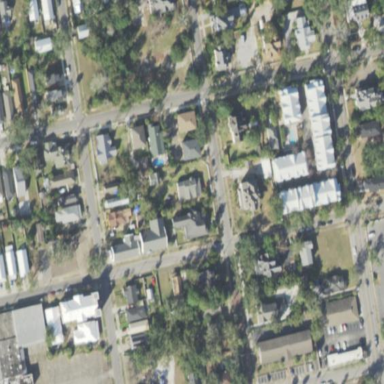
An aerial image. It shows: This residential area consists of single-family homes.